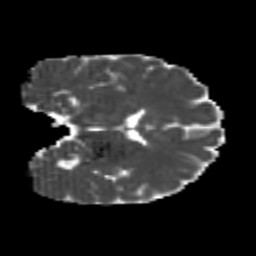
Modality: MD
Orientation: coronal
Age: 22
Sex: male
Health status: healthy
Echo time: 0.074 s